Question: I have a form which has some text boxes, and when the textbox doesn't contain valid value I get the error message but the textbox color doesn't change to red.
This is what I have
'''
public class AddCompany
{
public int Id { get; set; }
[Required(ErrorMessage = "*Name is required")]
public string Name { get; set; }
[Required(ErrorMessage = "*Address is required")]
[RegularExpression(@"^\(?([0-9]{4})\)?([A-Z]{2})",ErrorMessage = "*Not a valid Zip Code, Must be in format 1234AB")]
public string Address { get; set; }
[Required(ErrorMessage = "*Phone Number is required")]
[DataType(DataType.PhoneNumber)]
[RegularExpression(@"^\(?([0-9]{10})", ErrorMessage = "*Not a valid number, must be 10 numbers")]
public string Phone { get; set; }
[DataType(DataType.DateTime)]
public DateTime DateTimeAdded { get; set; }
public string Comment { get; set; }
}
'''
'''
@model CrmTestProject.Models.ViewModels.AddCompany
@{
ViewBag.Title = "AddCompany";
Layout = "~/Views/shared/_BootstrapLayout.basic.cshtml";
}
<script src="@Url.Content("~/Scripts/jquery.validate.min.js")" type="text/javascript"></script>
<script src="@Url.Content("~/Scripts/jquery.validate.unobtrusive.js")"></script>
<h2>AddCompany</h2>
@Html.ValidationSummary(true)
<fieldset class="form-horizontal">
<legend>New Company <small>Add</small></legend>
@using (Html.BeginForm("AddCompany", "Company"))
{
<div class ="controls">
<label class="label">@Html.Label("Name")</label>
<div class="input-block-label">@Html.EditorFor(model=>model.Name)
@Html.ValidationMessageFor(model=>model.Name)
</div>
<br/>
<label class="label">@Html.Label("Address")</label>
<div class="input-block-level">@Html.EditorFor(model=>model.Address)
@Html.ValidationMessageFor(model=>model.Address)
</div>
<br/>
<label class="label">@Html.Label("Phone")</label>
<div class="input-block-level">@Html.EditorFor(model=>model.Phone)
@Html.ValidationMessageFor(model=>model.Phone)
</div>
<br/>
<div class="input-block-level">@Html.TextAreaFor(model=>model.Comment)</div>
</div>
<div class="form-actions" id="buttons">
<button type="submit" class="btn btn-primary" id="Submit">Save changes</button>
@Html.ActionLink("Cancel", "CompanyIndex", new { @class = "btn" })
</div>
}
</fieldset>
'''

As you can see I get the error message but I also want the textbox and preferably error message color to be red. I don't know if it is due to bootstrap.
But when I check this <URL> things work perfectly here.
Can anyone give me some suggestion?
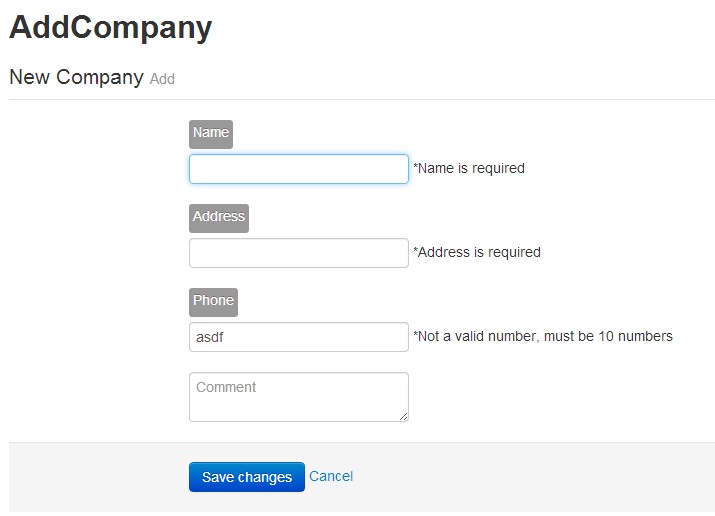
Answer: Add a class in css and change its colour like this:
'''
@Html.ValidationMessageFor(model=>model.Address),"*Address is required",new { @class = "redclass" })
'''